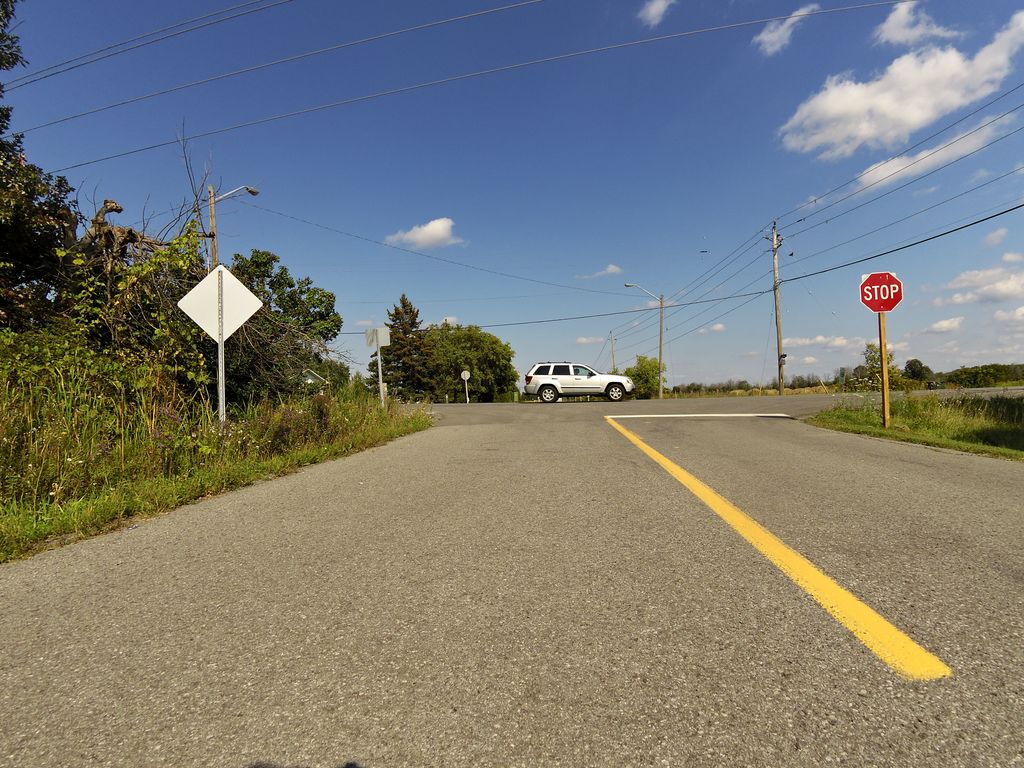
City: ottawa-gatineau